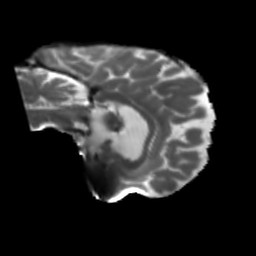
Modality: T2w
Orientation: sagittal
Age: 64
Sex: female
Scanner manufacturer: siemens
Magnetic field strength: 3 T
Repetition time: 5.25 s
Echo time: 0.08 s